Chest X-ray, PA view. Patient: 40 years old, sex F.
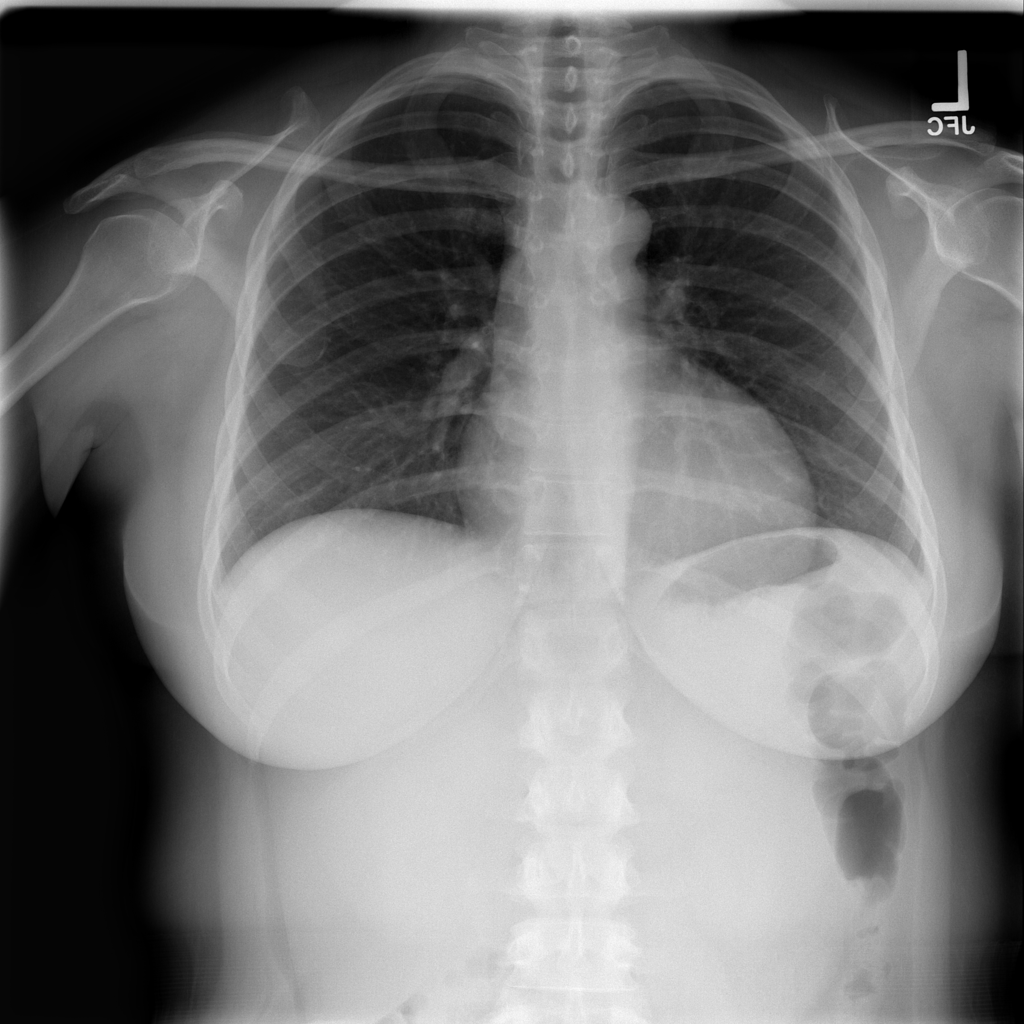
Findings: Cardiomegaly, Effusion